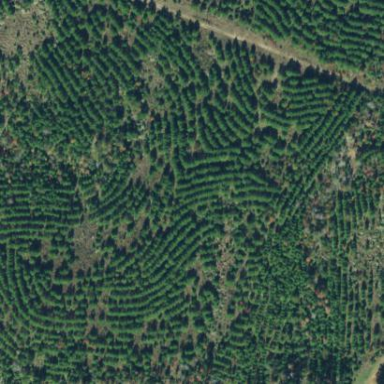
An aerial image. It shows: Forest with evergreen needle-leaved trees.